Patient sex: M
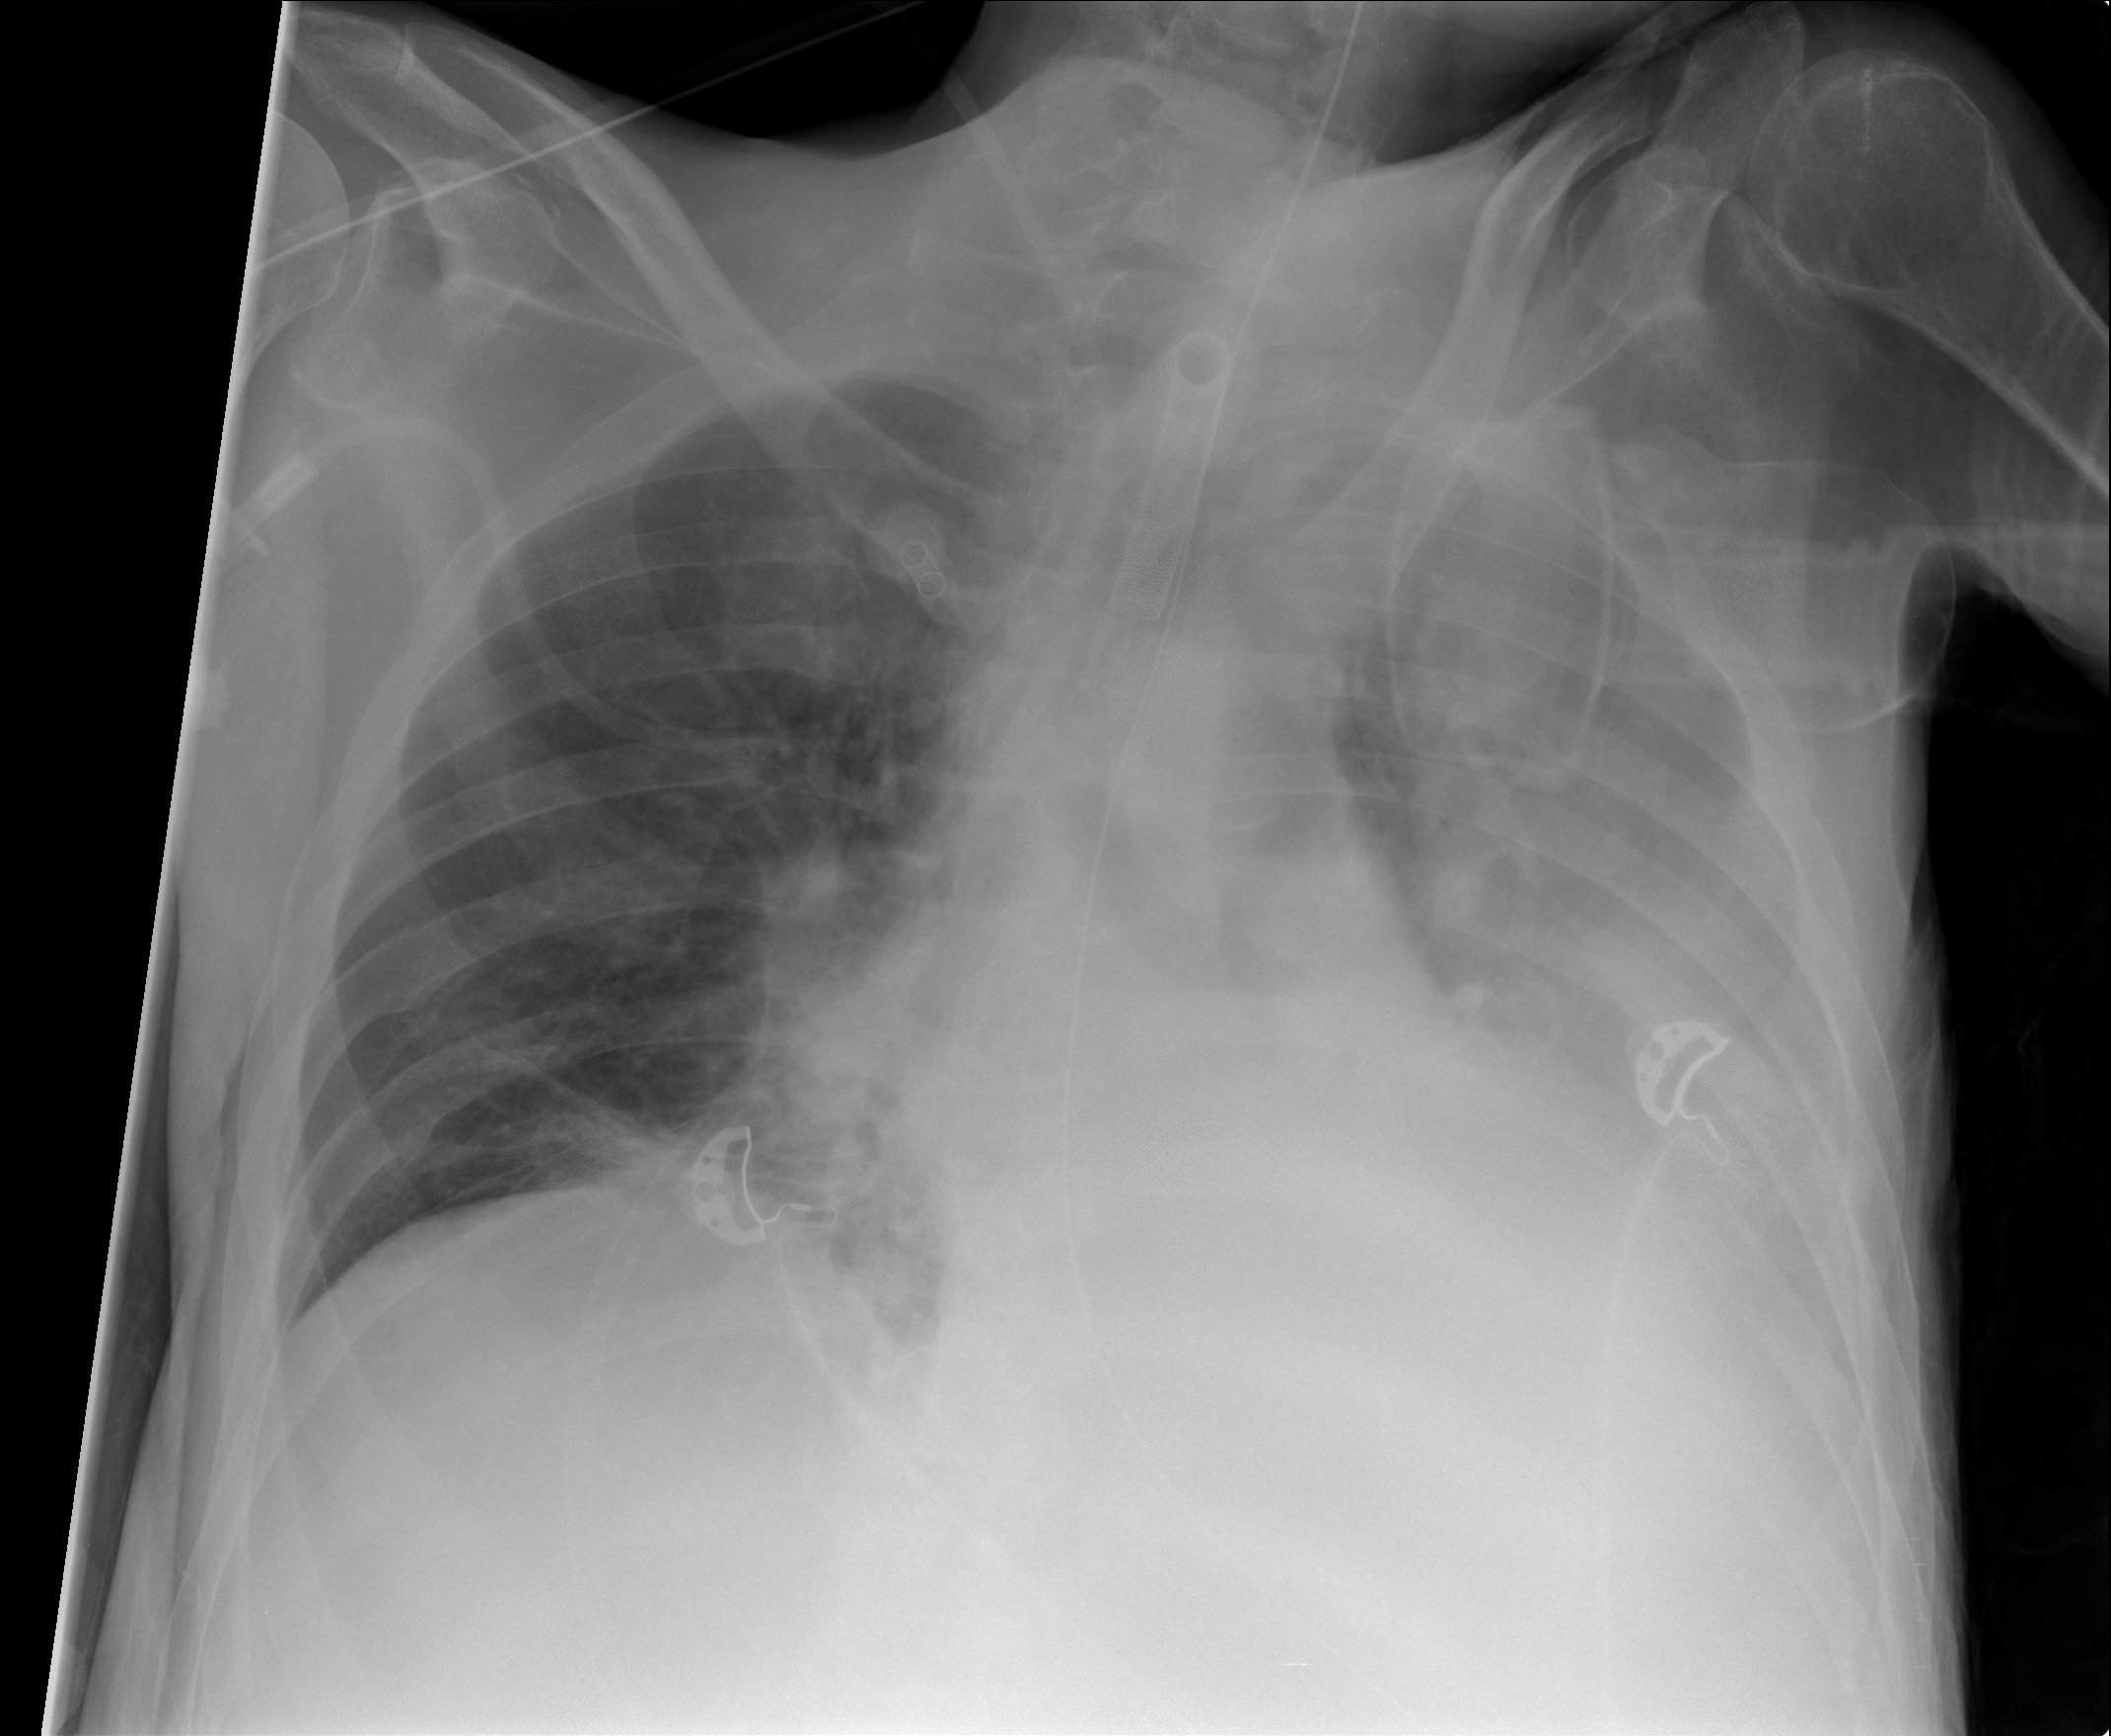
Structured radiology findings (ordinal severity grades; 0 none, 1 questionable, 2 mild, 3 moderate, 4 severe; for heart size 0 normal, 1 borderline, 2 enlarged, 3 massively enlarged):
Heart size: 0
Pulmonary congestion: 0
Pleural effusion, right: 2
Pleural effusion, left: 3
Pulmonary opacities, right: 2
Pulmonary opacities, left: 3
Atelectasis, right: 2
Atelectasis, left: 3